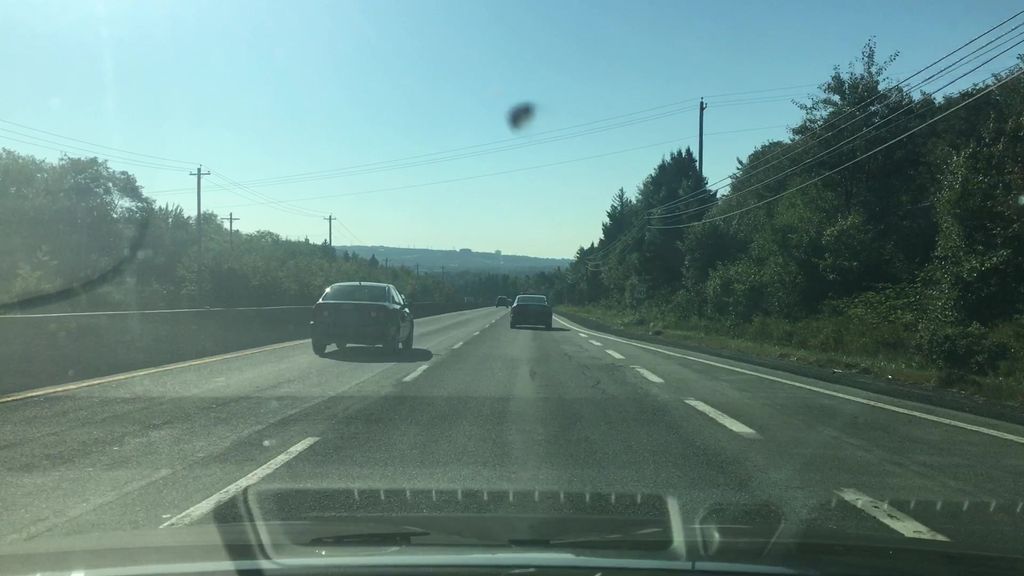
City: halifax